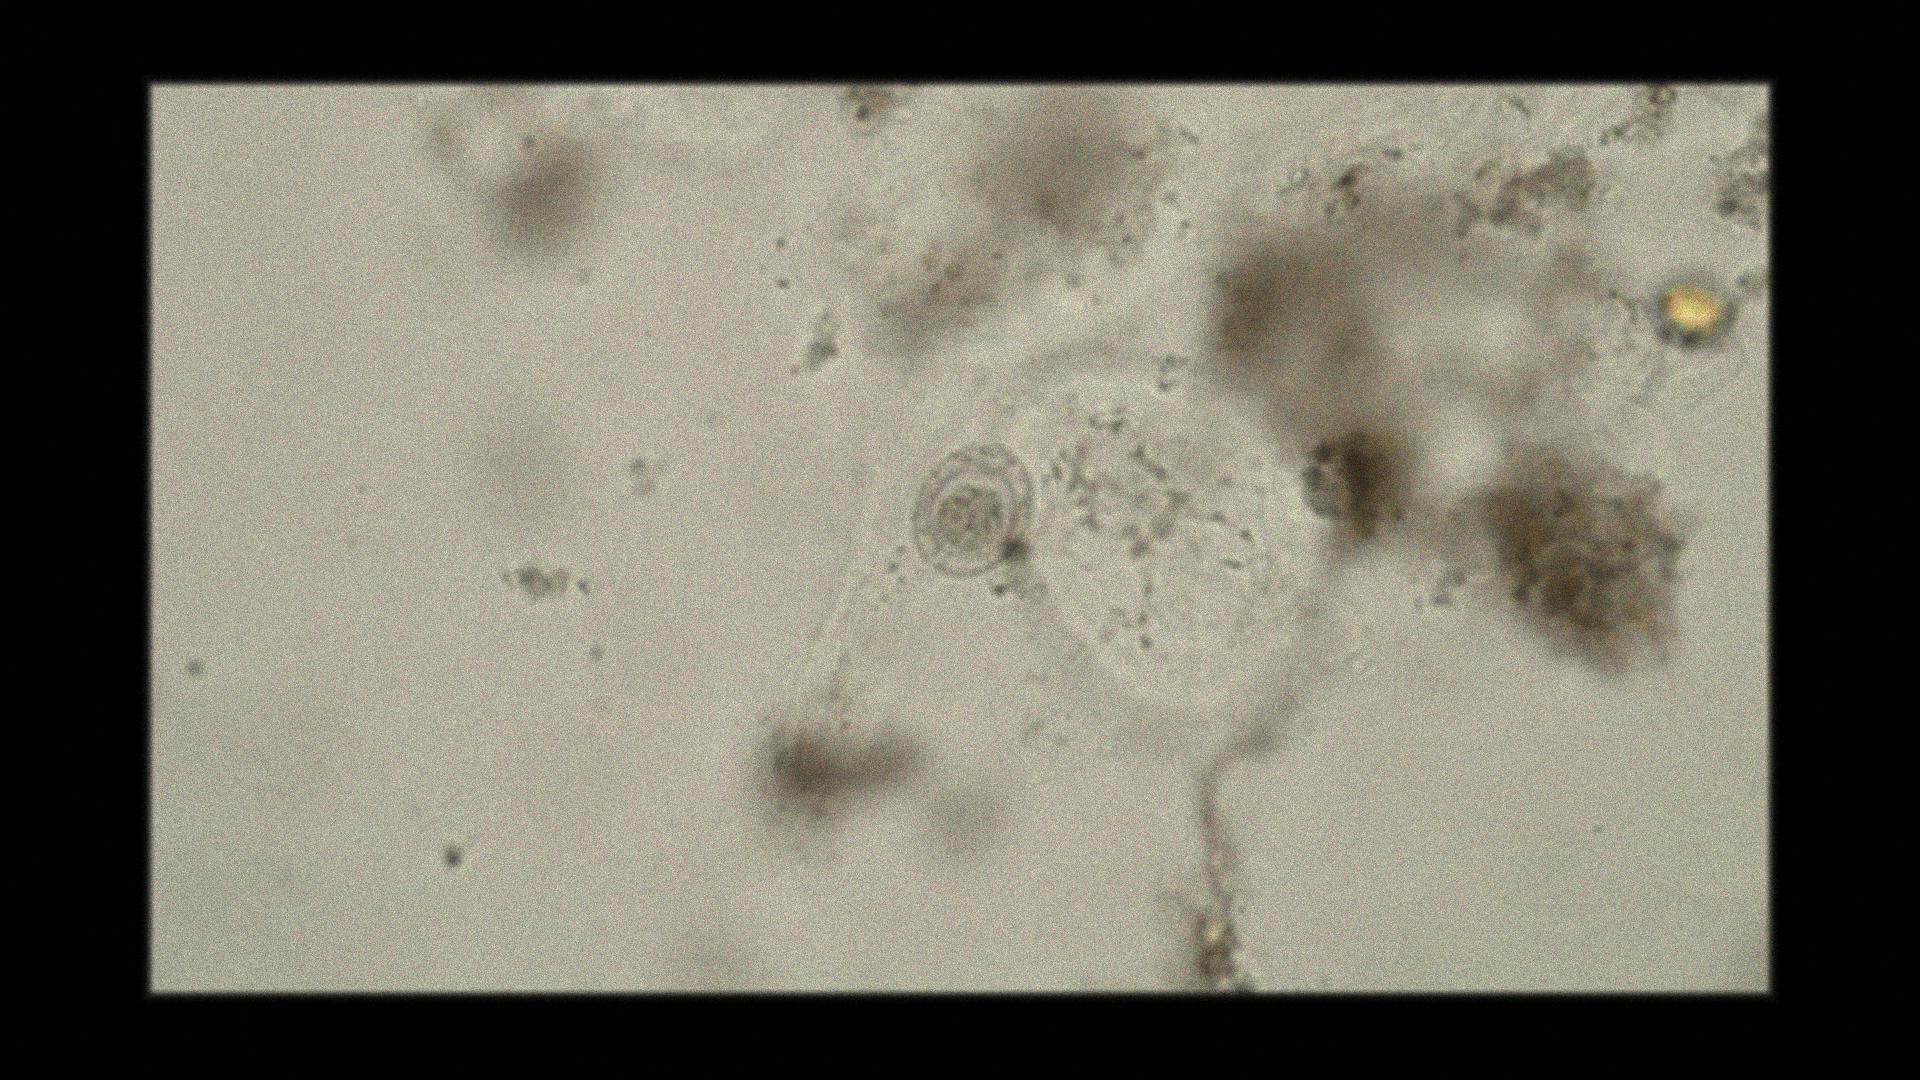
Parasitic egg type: Hymenolepis nana